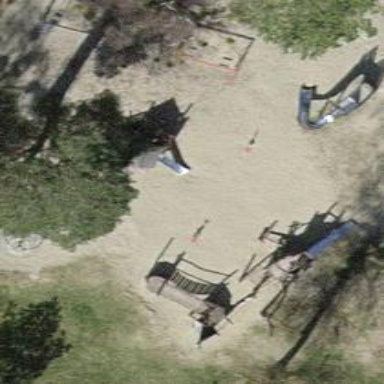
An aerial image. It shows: Springy playground.